Interaction volume radius: 5 \u00c5
Interaction volume height: 25 \u00c5
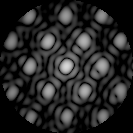
Disorder parameter: 0.1262